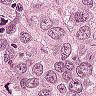
Metastatic tissue present: yes